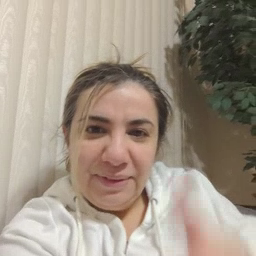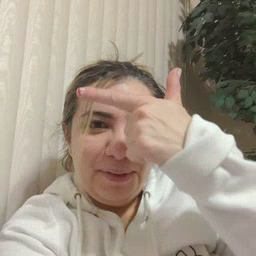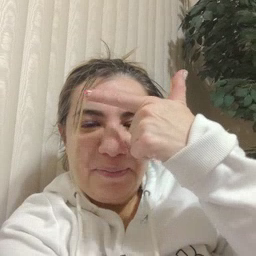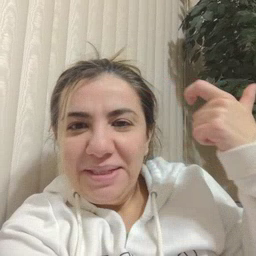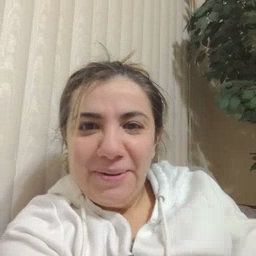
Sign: because